Question: I'm trying to make the user select multiple markers on my map by pressing control key and click on the marker.
For doing this, I write this code:
'''
google.maps.event.addListener(marker, 'click', function (e) {
// detect if is pressed ctrlKey or not to do stuff
}
'''
In the GoogleMaps V3 <URL> there is no info or documentation about this 'e' object, beyond the 'latLng' property.
But when I debug with Google Chrome, I see this 'Ra' object that contains exactly what I needed.
My question is, it is safe to hardcode this undocumented 'Ra' access to obtain if ctrlKey is pressed?

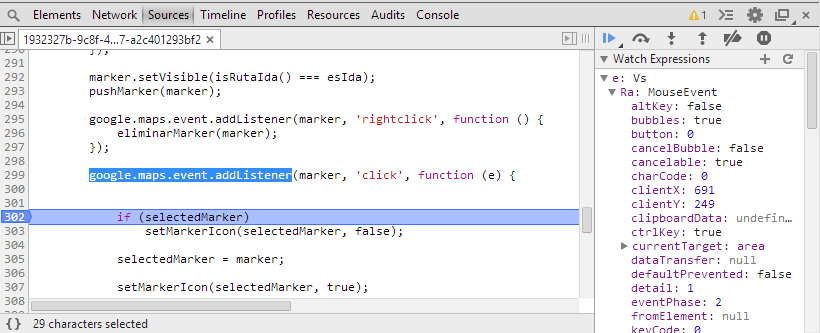
Answer: As asked for in comment, what contains 'Ra' that is important? My experience is, that google maps change those internal variable / object names constantly.
---
However, had made a demo to show how to select multiple markers by holding down and clicking on the markers :
See fiddle -> <URL>
Keep track of the key :
'''
var selecting = false,
selectedMarkers = [];
window.onkeydown = function(e) {
selecting = ((e.keyIdentifier == 'Control') || (e.ctrlKey == true));
}
window.onkeyup = function(e) {
selecting = false;
}
'''
Select markers if -key is down and a marker is clicked. If a marker is selected, it turns blue, if a marker is deselected it turns back to red :
'''
google.maps.event.addListener(marker, 'click', function() {
if (!selecting) return;
var id = this.id;
var index = selectedMarkers.indexOf(id);
if (index>-1) {
this.setIcon('https://maps.gstatic.com/mapfiles/ms2/micons/red-dot.png');
selectedMarkers.splice(index, 1);
} else {
selectedMarkers.push(id);
this.setIcon('https://maps.gstatic.com/mapfiles/ms2/micons/blue-dot.png');
}
});
'''
Conclusion : You do not need 'Ra' or any other argument in the marker click event in order to get it to work.